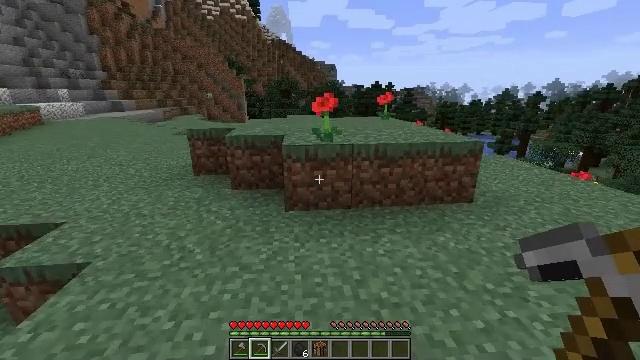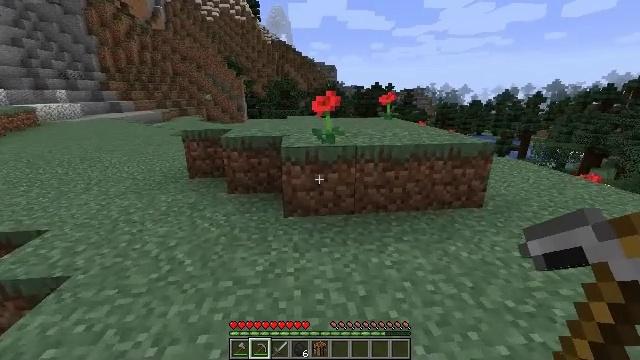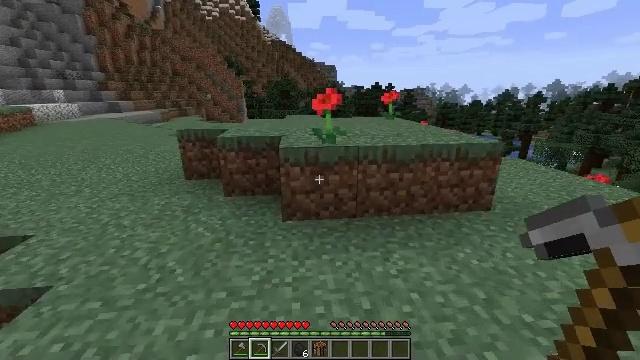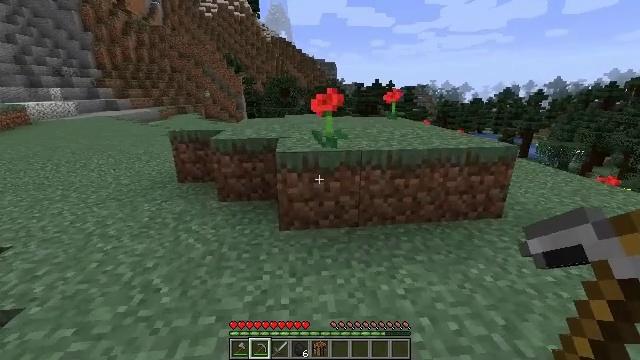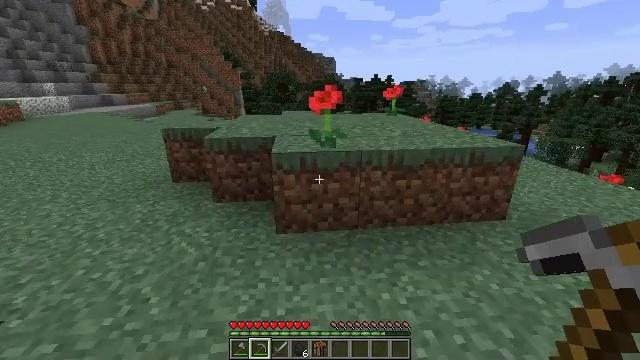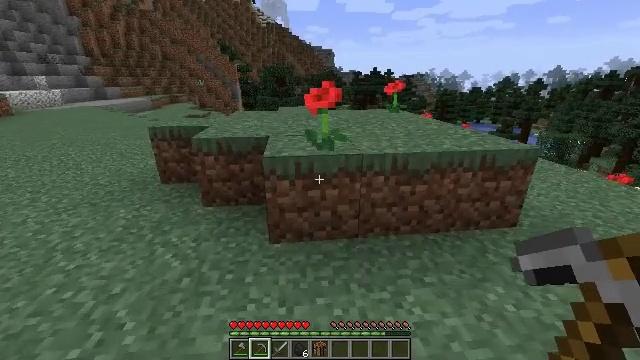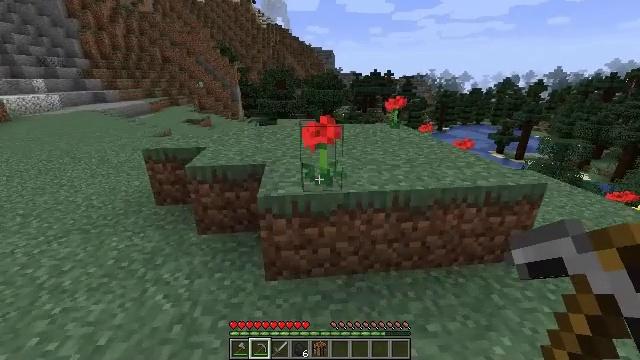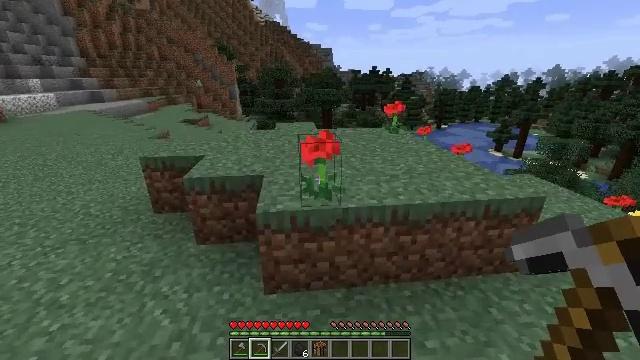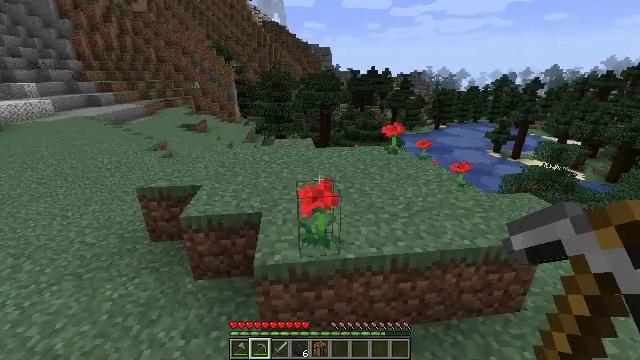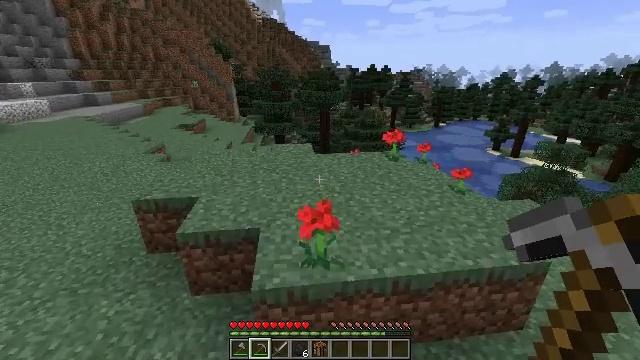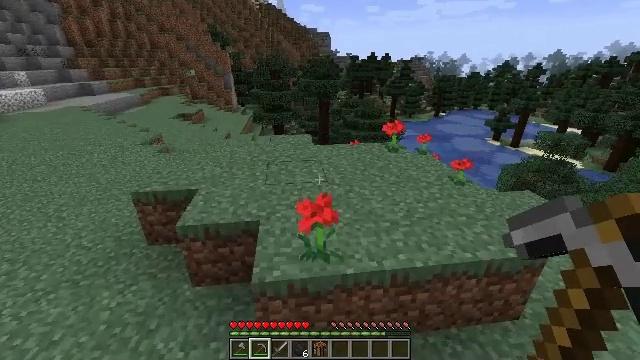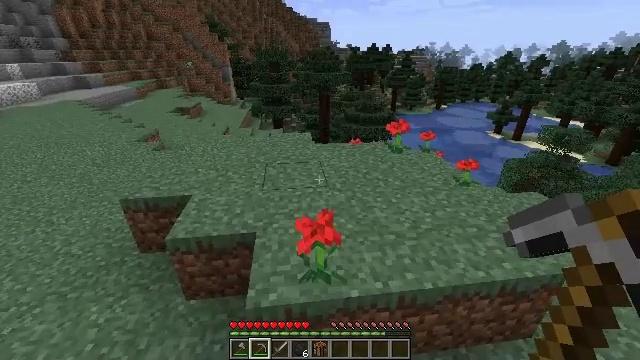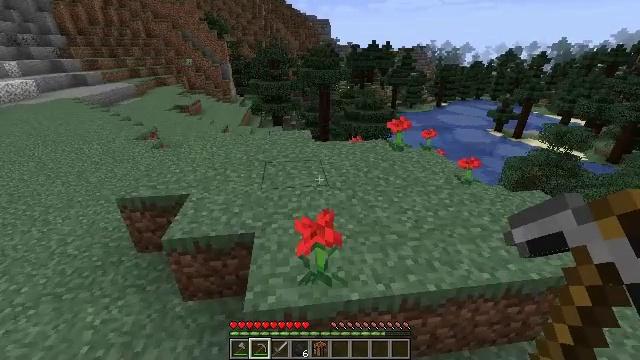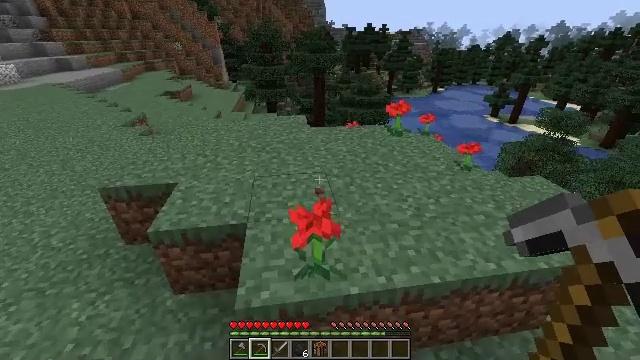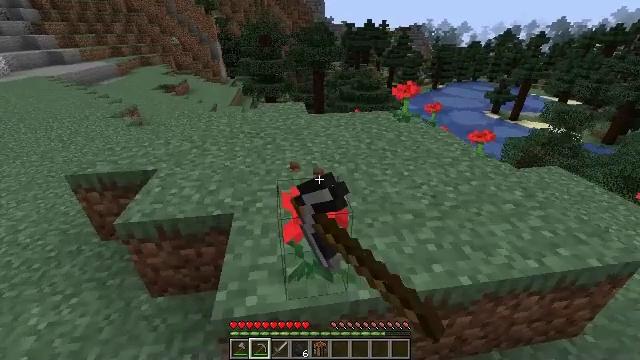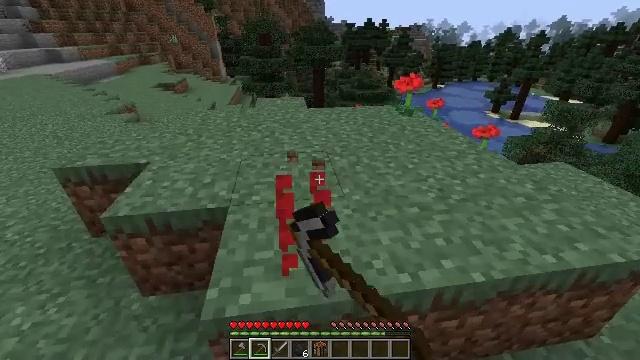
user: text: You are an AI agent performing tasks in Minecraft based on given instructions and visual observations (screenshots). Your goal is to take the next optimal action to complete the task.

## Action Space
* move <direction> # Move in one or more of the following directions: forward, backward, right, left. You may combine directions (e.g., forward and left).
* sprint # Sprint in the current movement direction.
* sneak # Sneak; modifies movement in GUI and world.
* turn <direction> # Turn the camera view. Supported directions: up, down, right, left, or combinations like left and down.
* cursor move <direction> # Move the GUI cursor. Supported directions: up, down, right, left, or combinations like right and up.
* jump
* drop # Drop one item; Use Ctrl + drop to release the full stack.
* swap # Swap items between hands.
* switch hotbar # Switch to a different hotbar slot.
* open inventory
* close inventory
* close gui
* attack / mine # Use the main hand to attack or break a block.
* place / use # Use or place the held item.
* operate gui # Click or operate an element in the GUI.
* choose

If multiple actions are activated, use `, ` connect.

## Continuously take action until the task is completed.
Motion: motion action
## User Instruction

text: Break the poppy plant.
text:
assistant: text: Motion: move forward
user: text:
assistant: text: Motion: move forward
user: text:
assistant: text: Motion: move forward
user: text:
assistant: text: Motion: move forward
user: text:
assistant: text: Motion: move forward, turn down
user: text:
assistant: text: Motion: move forward, jump
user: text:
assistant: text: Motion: move forward, jump
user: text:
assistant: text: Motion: move forward, jump
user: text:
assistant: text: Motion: move forward, jump
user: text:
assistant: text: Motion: move forward, turn down, jump
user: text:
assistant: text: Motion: move forward, turn down
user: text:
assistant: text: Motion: move forward
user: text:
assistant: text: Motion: move forward, turn right and down, attack / mine
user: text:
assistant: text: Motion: move forward, attack / mine
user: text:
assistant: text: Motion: move forward, attack / mine
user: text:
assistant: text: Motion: move forward
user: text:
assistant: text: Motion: move forward
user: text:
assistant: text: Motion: move forward
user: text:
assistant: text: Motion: move forward
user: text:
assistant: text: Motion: attack / mine